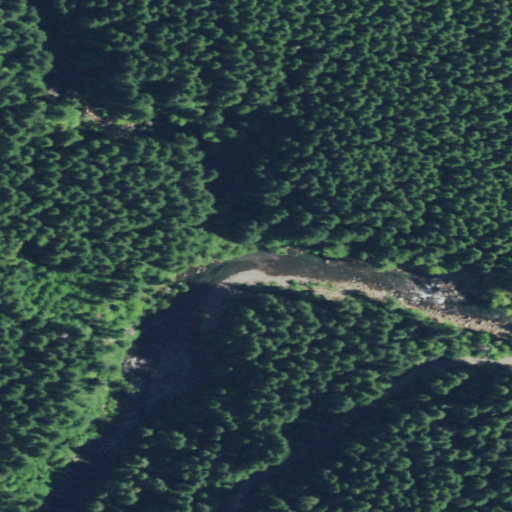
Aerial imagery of valley in Washington named Cussed Hollow containing evergreen forest, herbaceous wetlands, open development, mixed forest, and low intensity development